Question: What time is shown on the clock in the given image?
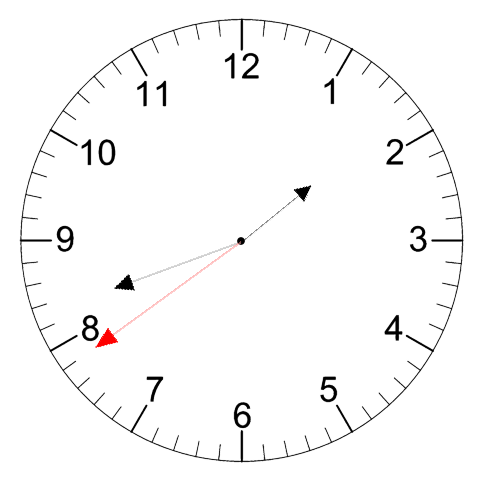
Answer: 01:41:39